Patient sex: F
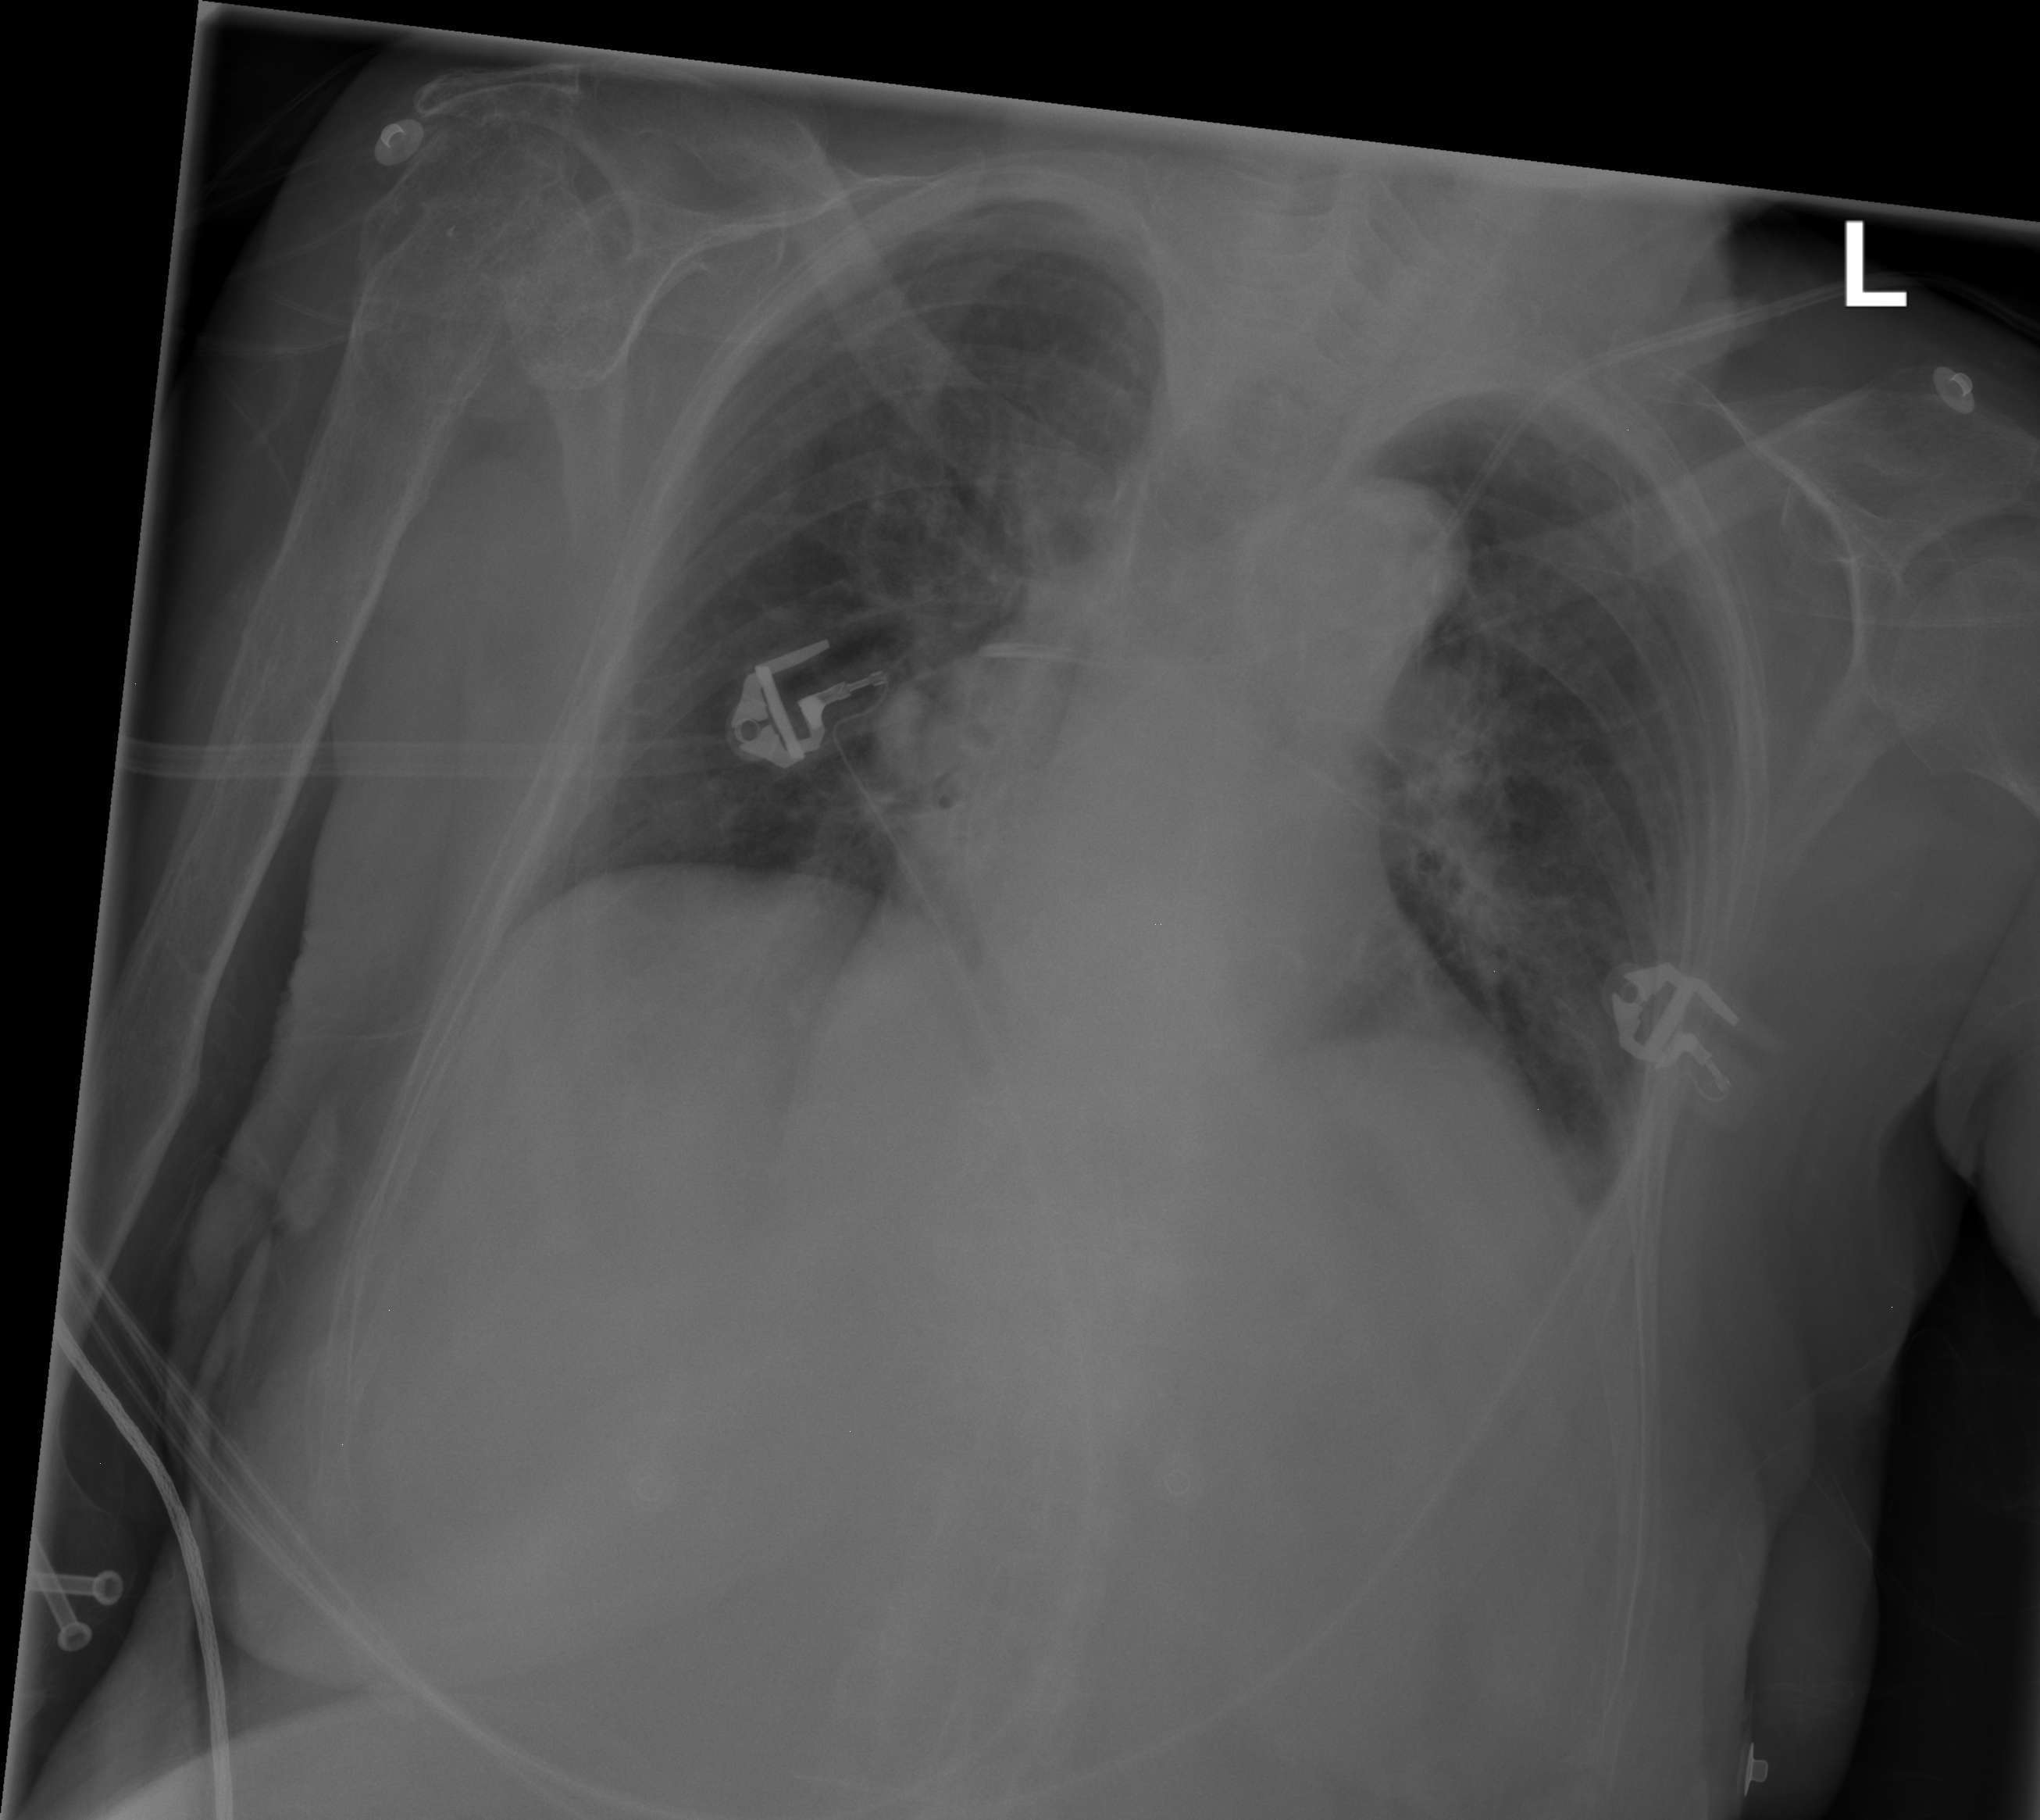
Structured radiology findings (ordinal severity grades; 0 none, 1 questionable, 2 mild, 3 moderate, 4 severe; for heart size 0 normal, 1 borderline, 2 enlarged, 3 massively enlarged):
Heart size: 2
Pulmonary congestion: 2
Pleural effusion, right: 0
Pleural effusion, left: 2
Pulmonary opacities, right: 0
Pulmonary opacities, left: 0
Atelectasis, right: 0
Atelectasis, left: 2